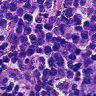
Metastatic tissue present: no